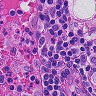
Metastatic tissue present: no